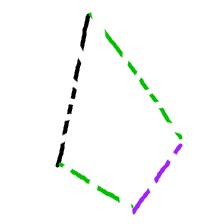
Shape: kite